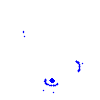
Particle: pion